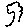
Label: tree